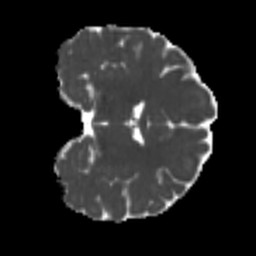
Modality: MD
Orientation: coronal
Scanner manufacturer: siemens
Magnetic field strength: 3 T
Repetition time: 4 s
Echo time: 0.0594 s